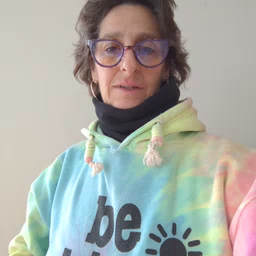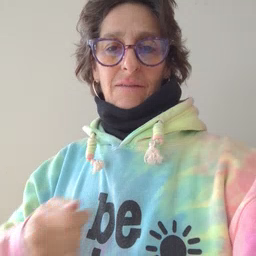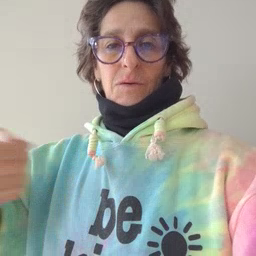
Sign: vacuum